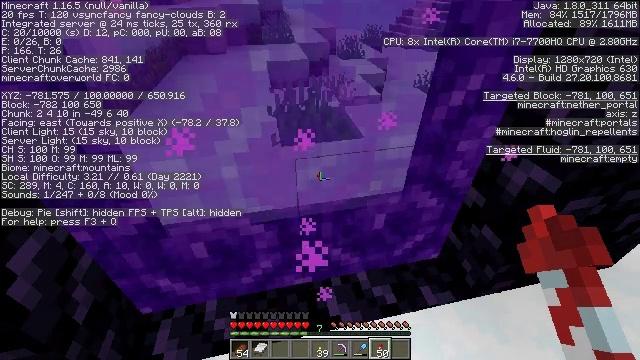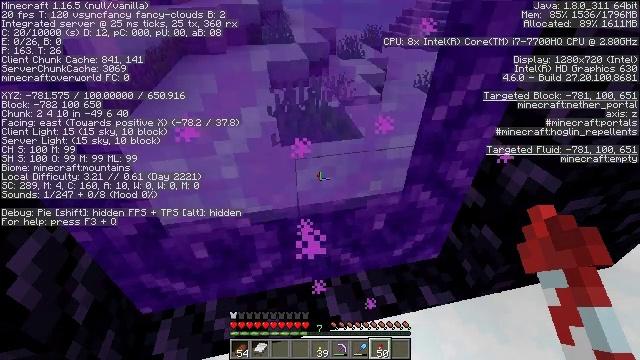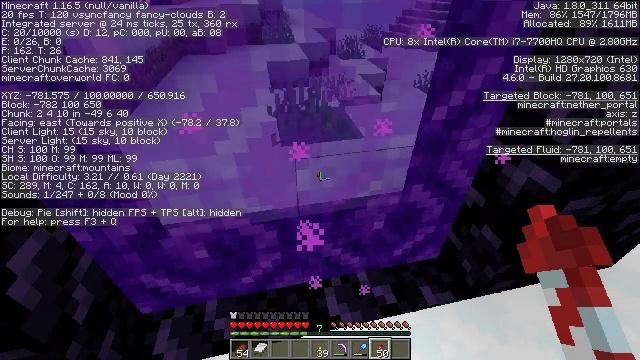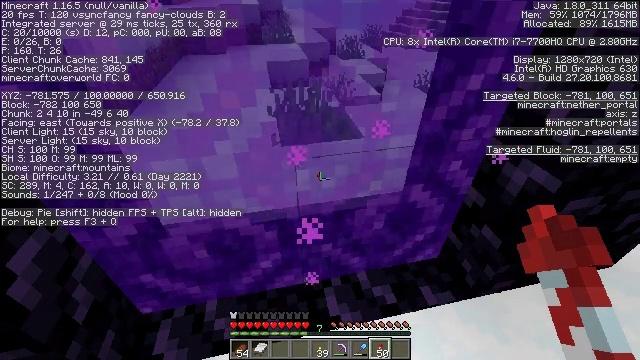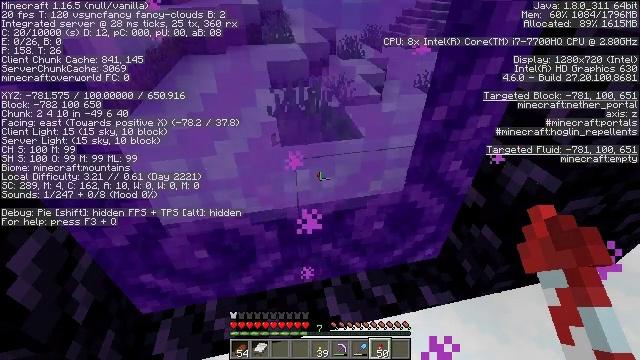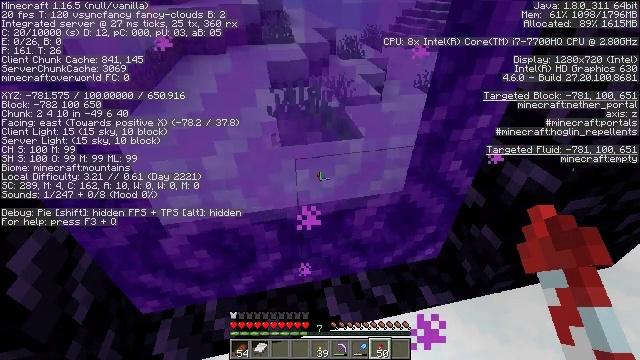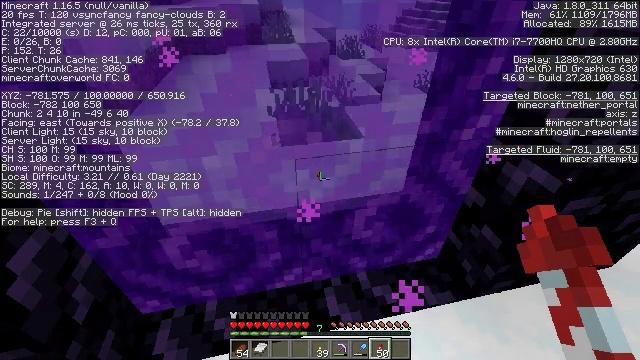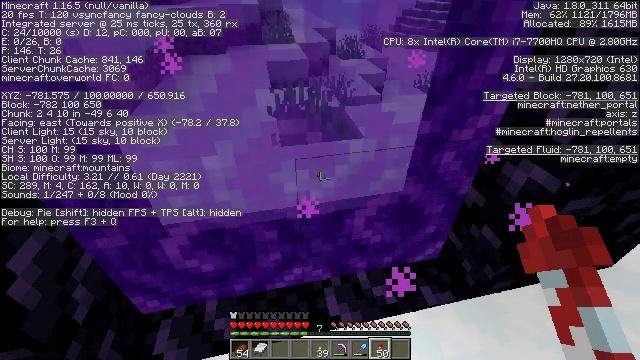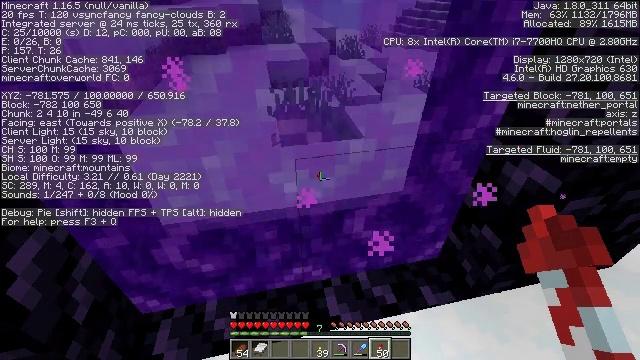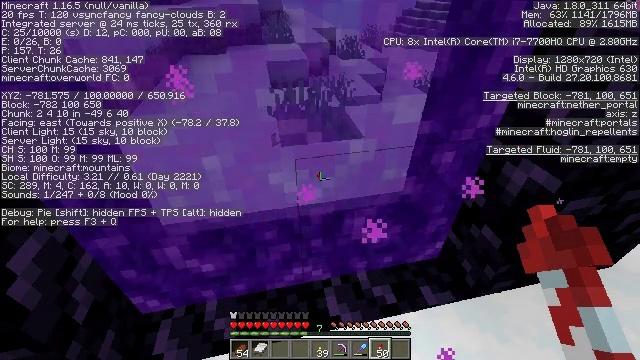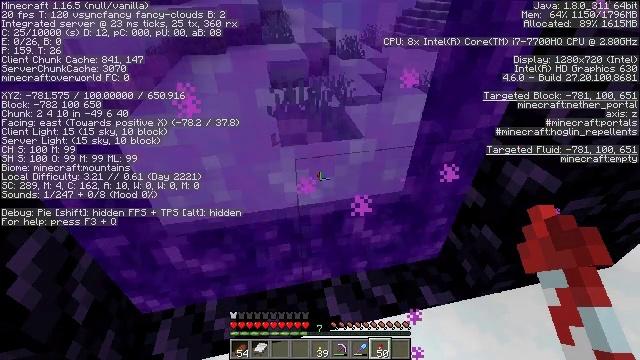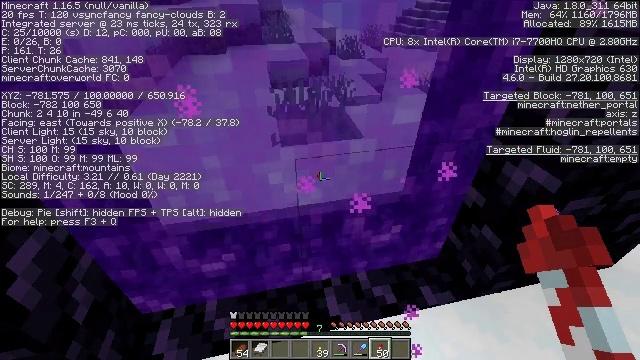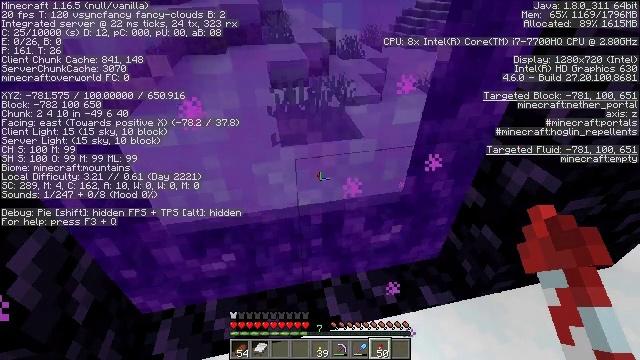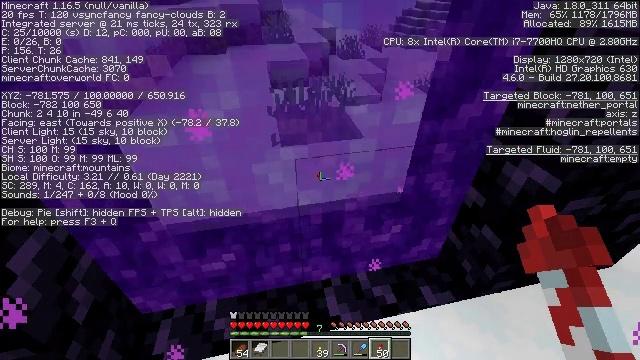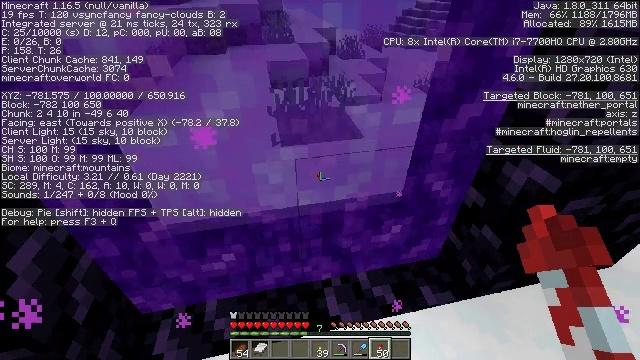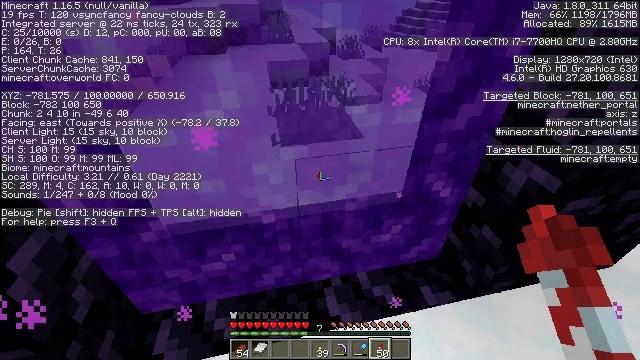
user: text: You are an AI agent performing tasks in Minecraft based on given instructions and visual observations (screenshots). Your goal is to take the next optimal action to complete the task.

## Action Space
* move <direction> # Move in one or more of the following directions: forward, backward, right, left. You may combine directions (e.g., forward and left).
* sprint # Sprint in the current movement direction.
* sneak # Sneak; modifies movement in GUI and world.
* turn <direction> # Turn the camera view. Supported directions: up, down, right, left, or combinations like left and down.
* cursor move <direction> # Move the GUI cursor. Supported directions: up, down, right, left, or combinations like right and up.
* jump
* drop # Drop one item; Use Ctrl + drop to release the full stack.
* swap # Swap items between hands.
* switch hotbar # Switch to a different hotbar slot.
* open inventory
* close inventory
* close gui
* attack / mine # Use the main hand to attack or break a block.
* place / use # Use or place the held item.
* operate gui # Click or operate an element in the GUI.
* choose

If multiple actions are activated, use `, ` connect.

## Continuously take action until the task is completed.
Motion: motion action
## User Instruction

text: Attack the ice to clear a path.
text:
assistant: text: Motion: no_op
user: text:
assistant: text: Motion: no_op
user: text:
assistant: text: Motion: no_op
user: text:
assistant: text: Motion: no_op
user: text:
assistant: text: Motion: no_op
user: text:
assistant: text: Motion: no_op
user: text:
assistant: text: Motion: no_op
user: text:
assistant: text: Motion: no_op
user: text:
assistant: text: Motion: no_op
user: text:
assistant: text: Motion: no_op
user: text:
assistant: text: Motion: no_op
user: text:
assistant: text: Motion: no_op
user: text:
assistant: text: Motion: no_op
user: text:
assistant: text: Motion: no_op
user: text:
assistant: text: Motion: no_op
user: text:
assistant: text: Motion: no_op
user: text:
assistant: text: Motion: no_op
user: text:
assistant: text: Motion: no_op
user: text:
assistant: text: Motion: no_op
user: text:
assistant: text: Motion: no_op
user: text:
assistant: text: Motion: no_op
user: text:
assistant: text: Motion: no_op
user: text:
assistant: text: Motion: no_op
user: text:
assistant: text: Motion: no_op
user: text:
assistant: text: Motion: no_op
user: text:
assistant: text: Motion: no_op
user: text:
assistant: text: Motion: no_op
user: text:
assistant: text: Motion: no_op
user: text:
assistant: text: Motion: no_op
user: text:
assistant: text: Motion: no_op